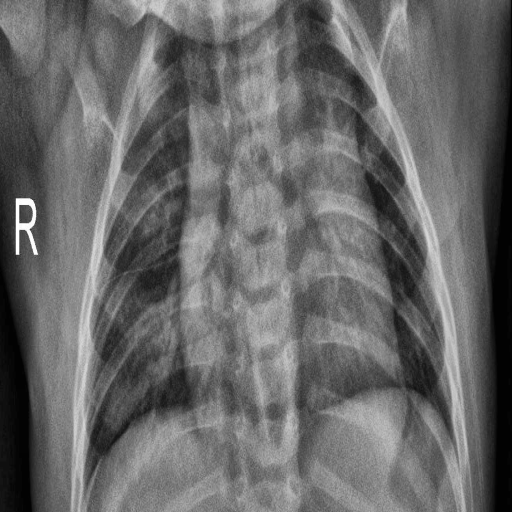
Finding: NORMAL